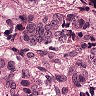
Metastatic tissue present: yes